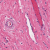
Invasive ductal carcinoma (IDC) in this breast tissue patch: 0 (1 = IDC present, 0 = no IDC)